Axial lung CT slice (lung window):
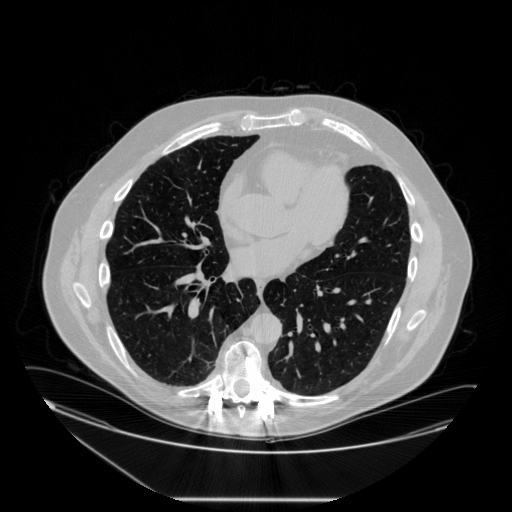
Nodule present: no